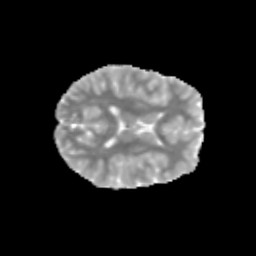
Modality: MD
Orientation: axial
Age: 10
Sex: female
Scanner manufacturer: siemens
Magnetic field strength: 3 T
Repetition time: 3.8 s
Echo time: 0.07 s